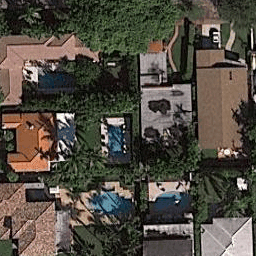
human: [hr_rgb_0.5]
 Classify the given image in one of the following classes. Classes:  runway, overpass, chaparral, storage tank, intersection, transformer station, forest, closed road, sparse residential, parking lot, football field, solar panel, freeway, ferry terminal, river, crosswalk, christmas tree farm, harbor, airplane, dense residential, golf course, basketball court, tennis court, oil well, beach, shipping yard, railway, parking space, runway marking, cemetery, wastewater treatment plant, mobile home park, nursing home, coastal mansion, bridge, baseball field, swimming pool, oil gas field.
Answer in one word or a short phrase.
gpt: coastal mansion